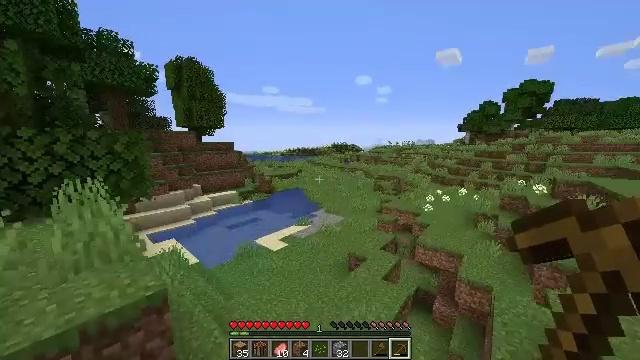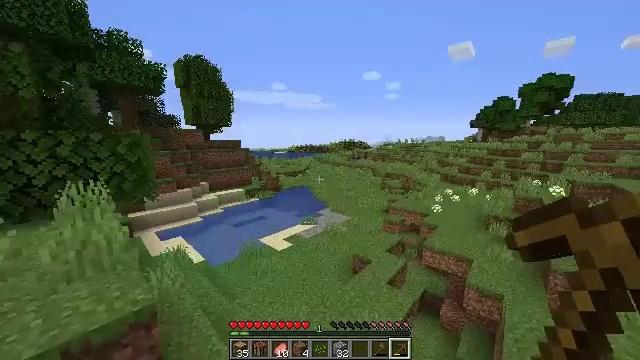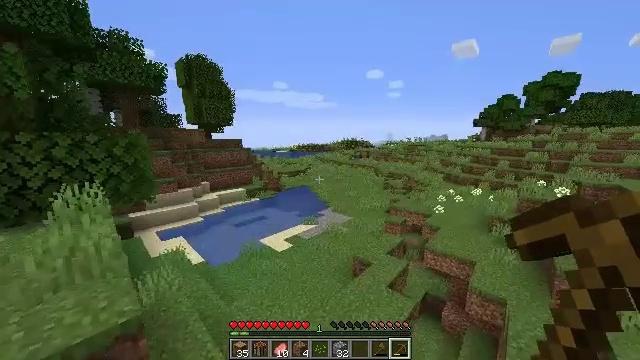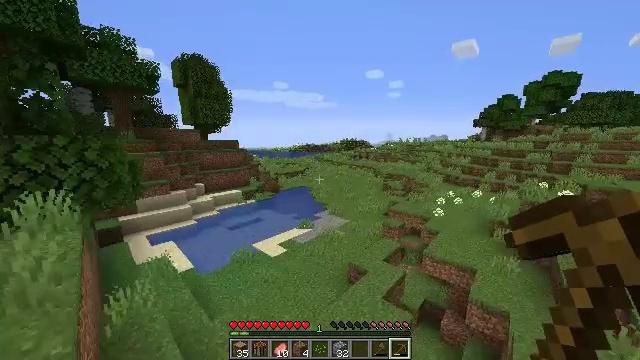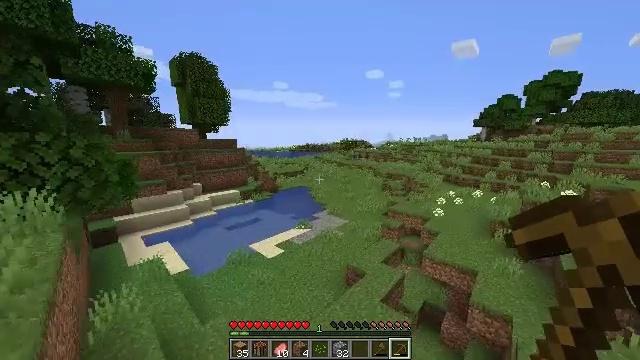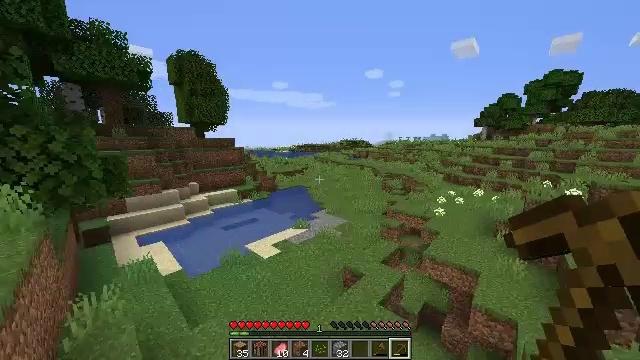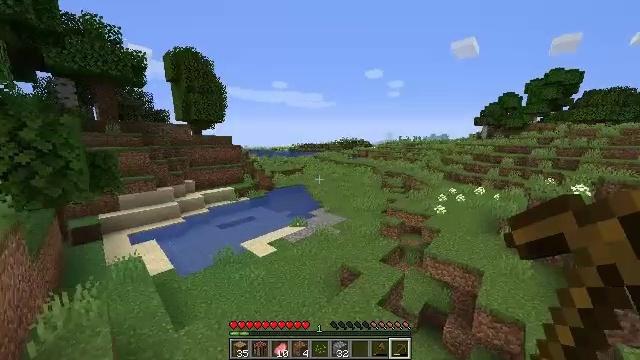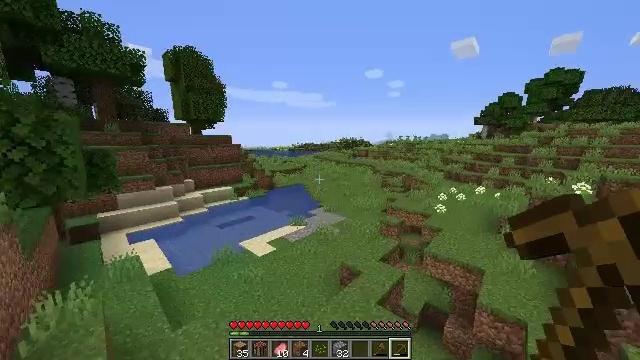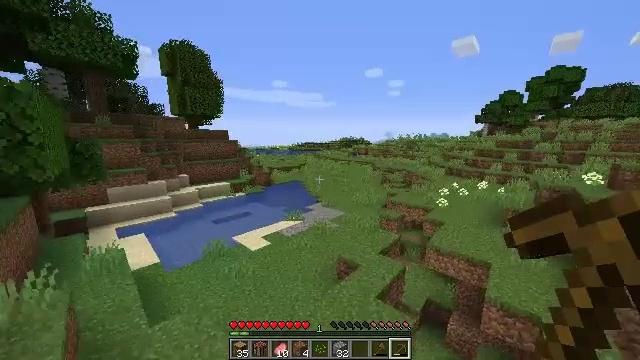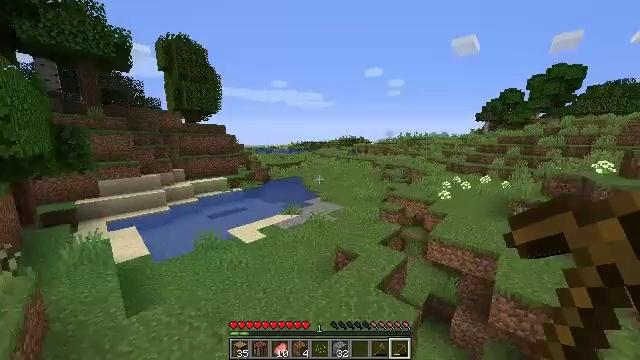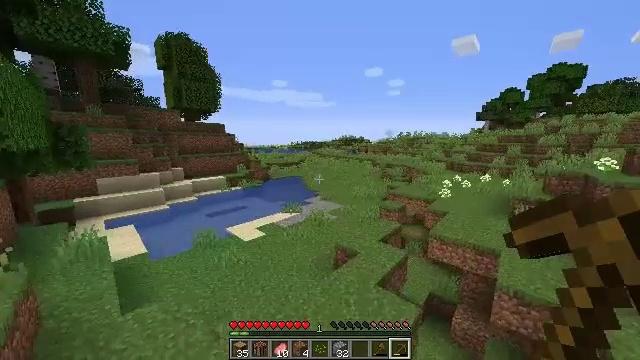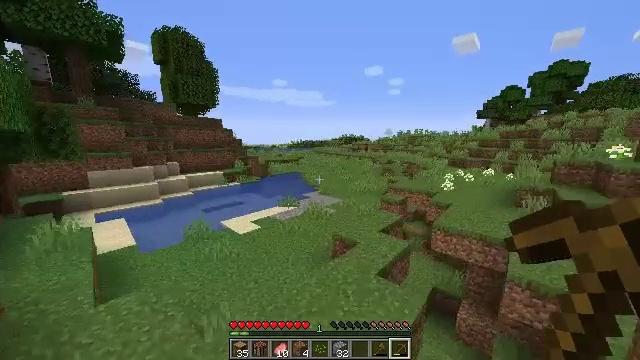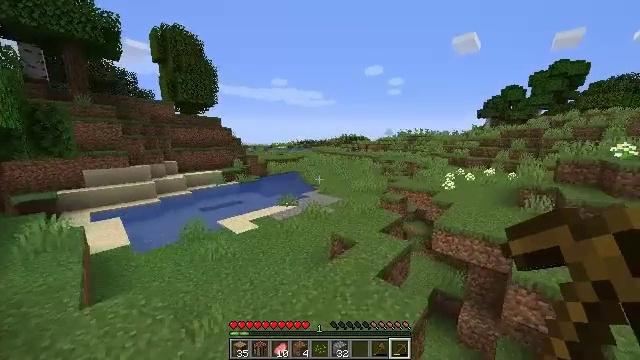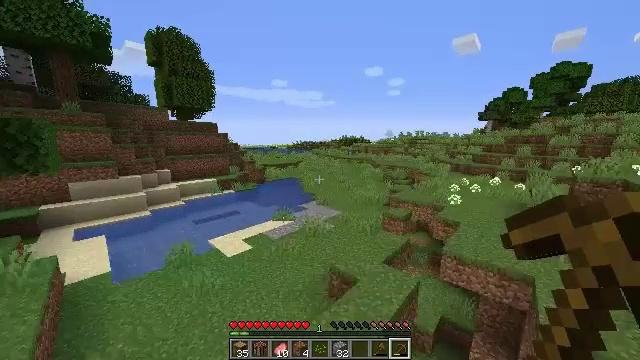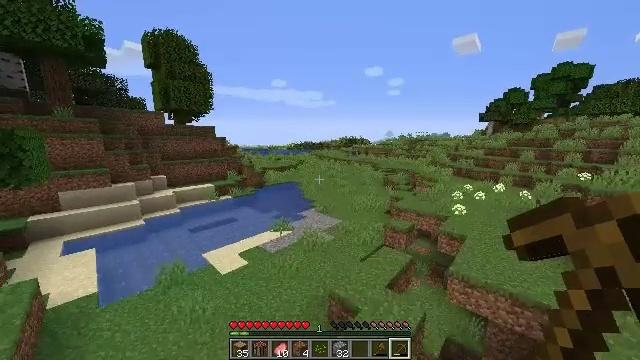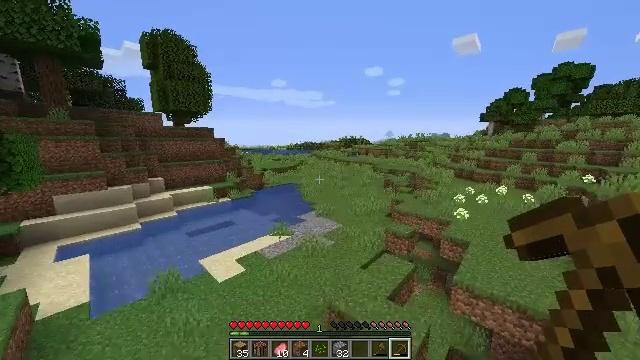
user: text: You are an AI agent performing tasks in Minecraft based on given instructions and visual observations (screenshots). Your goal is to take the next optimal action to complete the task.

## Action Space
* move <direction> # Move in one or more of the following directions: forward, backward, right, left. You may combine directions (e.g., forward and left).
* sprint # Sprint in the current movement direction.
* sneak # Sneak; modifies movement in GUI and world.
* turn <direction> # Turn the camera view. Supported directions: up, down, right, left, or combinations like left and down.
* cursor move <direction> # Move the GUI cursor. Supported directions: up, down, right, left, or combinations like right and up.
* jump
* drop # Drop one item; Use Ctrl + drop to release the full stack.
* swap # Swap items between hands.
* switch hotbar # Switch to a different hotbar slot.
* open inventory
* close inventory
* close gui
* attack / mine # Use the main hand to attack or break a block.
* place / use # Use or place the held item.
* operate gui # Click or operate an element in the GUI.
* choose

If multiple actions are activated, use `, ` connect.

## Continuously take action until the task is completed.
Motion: motion action
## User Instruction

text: Kill the cow.
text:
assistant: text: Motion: move forward and move right, turn left, jump
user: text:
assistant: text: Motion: move forward, jump
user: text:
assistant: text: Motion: move forward, jump
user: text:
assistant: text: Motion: move forward, jump
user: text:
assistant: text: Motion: move forward, jump
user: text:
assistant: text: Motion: move forward, jump
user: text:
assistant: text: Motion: move forward, jump
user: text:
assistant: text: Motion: move forward, jump
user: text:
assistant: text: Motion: move forward
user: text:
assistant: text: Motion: move forward, jump
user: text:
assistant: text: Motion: move forward, jump
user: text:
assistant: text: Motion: move forward, jump
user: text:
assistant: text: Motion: move forward, jump
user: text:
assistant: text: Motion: move forward, jump
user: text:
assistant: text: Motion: move forward, jump
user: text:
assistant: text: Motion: move forward, jump
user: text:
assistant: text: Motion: move forward, jump
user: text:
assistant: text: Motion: move forward, jump
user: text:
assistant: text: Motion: move forward, jump
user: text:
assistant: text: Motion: move forward, jump
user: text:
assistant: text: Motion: move forward, jump
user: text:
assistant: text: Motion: move forward, jump
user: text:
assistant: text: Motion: move forward and move right, jump
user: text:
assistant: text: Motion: move forward and move right, jump
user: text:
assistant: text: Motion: move forward and move right, jump
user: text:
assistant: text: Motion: move forward and move right, jump
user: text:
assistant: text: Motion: move forward and move right, jump
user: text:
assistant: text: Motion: move forward and move right, jump
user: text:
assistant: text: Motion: move forward and move right, jump
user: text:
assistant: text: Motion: move forward, jump